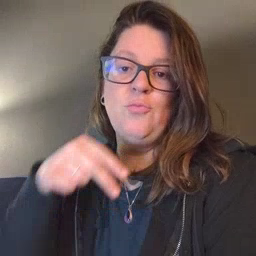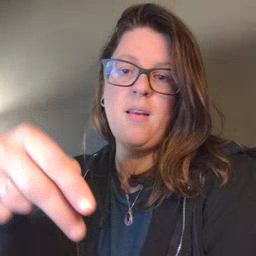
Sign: ride